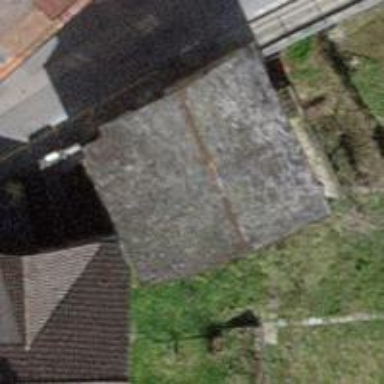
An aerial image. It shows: Building with ridge on the roof.